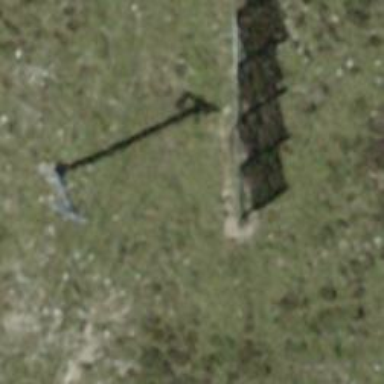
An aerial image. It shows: Wooden fence.